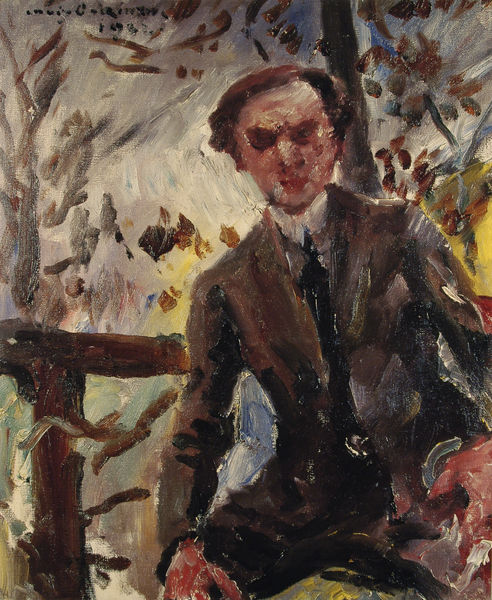
Titel: Porträt des Malers Leo Michelson
Künstler: Lovis Corinth
Standort: Murg (Deutschland)
Institution: Sammlung Charlotte Kerstan
Schlagwörter: baum, blau, blätter, dunkel, gemälde, hand, himmel, kopf, laub, mann, vogel, weiß, wolken, bäume, gelb, grün, impressionismus, landschaft, sitzen, äste, blumen, braun, frisur, haar, hell, holz, licht, mund, nase, schwarz, terasse, blick, gürtel, park, rot, zaun, expressionismus, malerei, anzug, hemd, hose, jacke, jung, arm, augen, böse, falten, kragen, bildnis, hände, portrait, porträt, signatur, öl, ast, baumstamm, natur, stamm, wind, gitter, pastos, gold, haare, sitzend, frontal, lippen, scheitel, garten, deutschland, balkon, schrift, abstrakt, fläche, farbe, kahl, herbst, rast, bank, sturm, krawatte, impressionismu, impressionistisch, geländer, knie, sakko, außen, corinth, lovis, brille, buchstaben, pinselstrich, schlips, diffus, stange, vorne, gürtelschnalle, himmele, keine augen, hemdenkragen